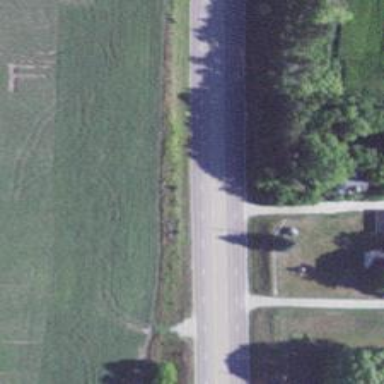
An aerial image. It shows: Trunk highway.